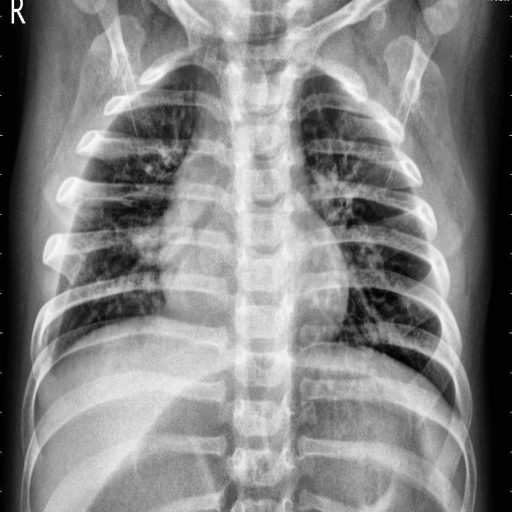
Finding: PNEUMONIA